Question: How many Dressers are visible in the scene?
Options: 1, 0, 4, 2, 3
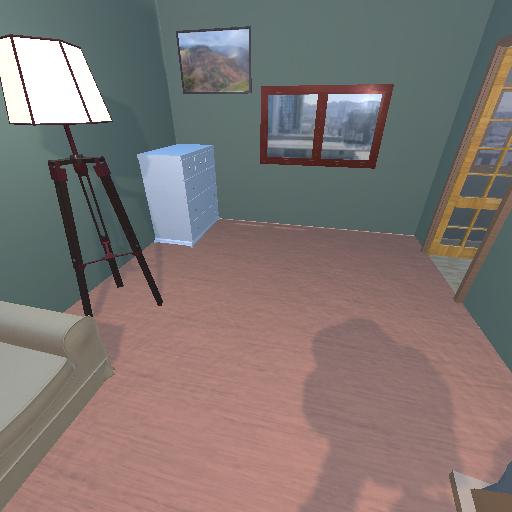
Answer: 1